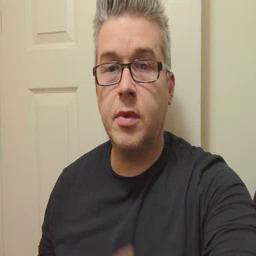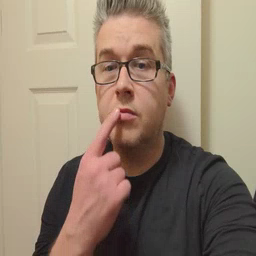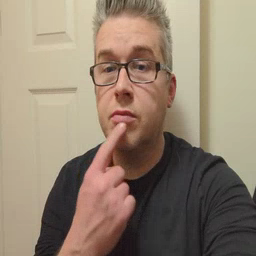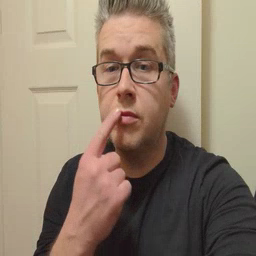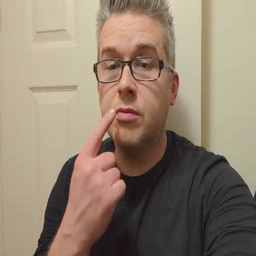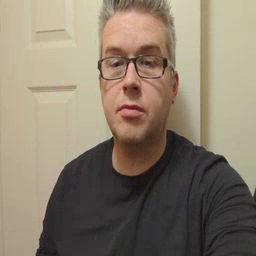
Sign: lips